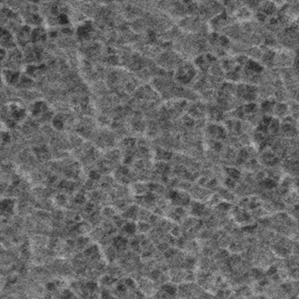
Label: frost